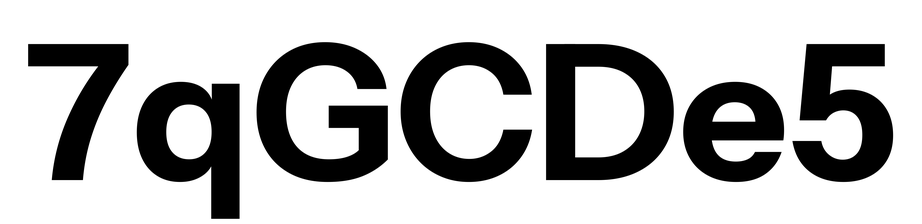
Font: InstrumentSans_Bold